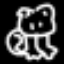
Label: frog